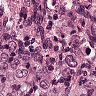
Metastatic tissue present: yes